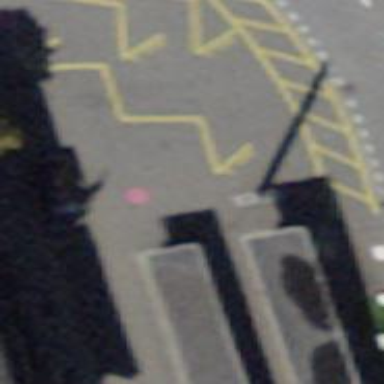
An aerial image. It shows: Bus stop with designated stop position for public transport.